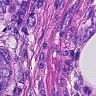
Metastatic tissue present: yes